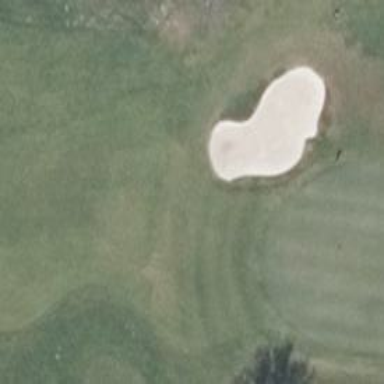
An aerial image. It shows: Golf bunker.